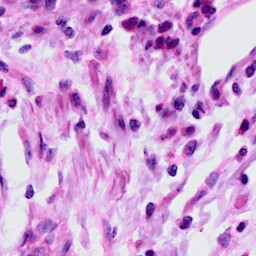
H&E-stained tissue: Cervix